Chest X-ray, AP view. Patient: 46 years old, sex M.
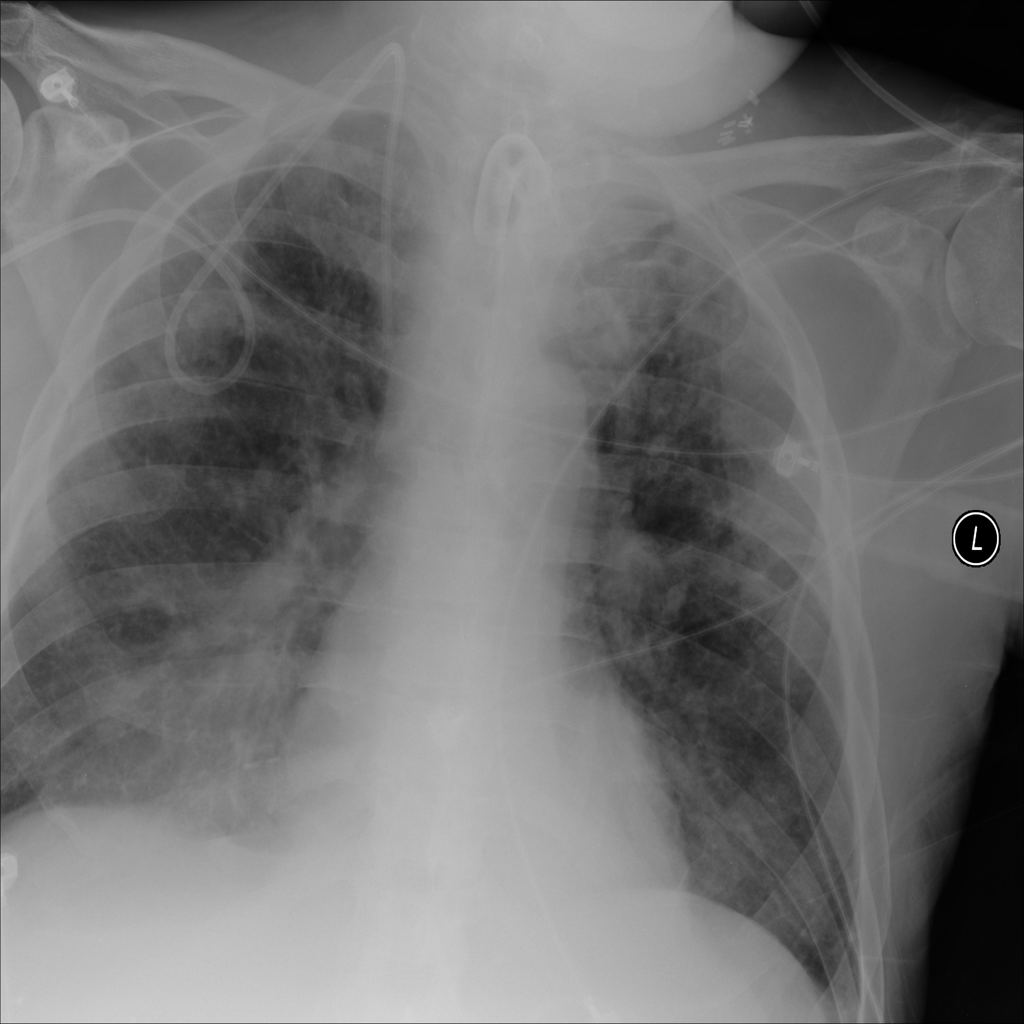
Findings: Effusion, Infiltration